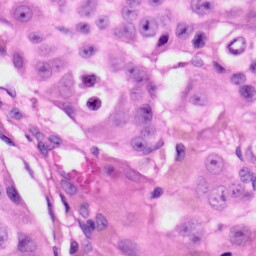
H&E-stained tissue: Skin